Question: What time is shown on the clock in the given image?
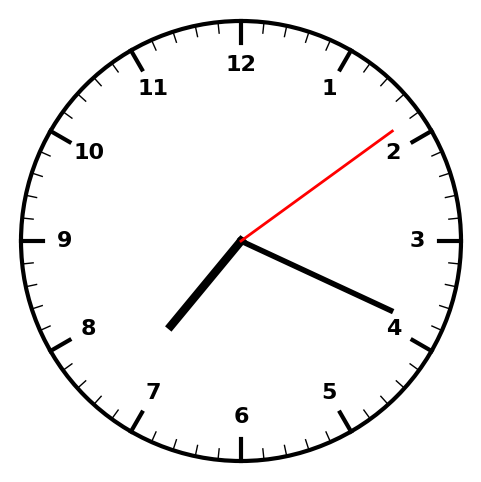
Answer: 07:19:09